Field crop: maize
Growth stage: 2
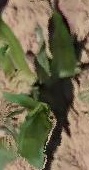
Species: maize